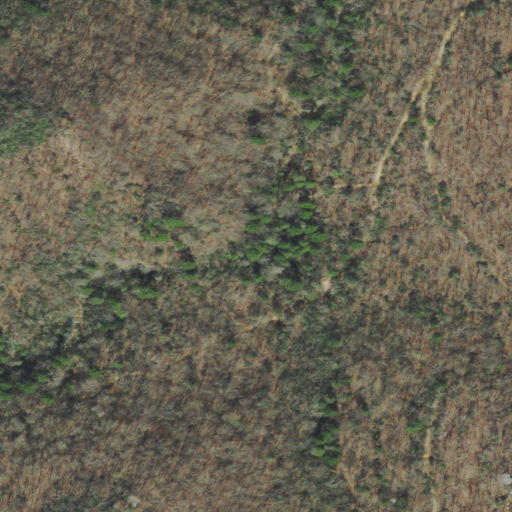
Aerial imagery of valley in Tennessee named Muse Hollow containing deciduous forest and mixed forest